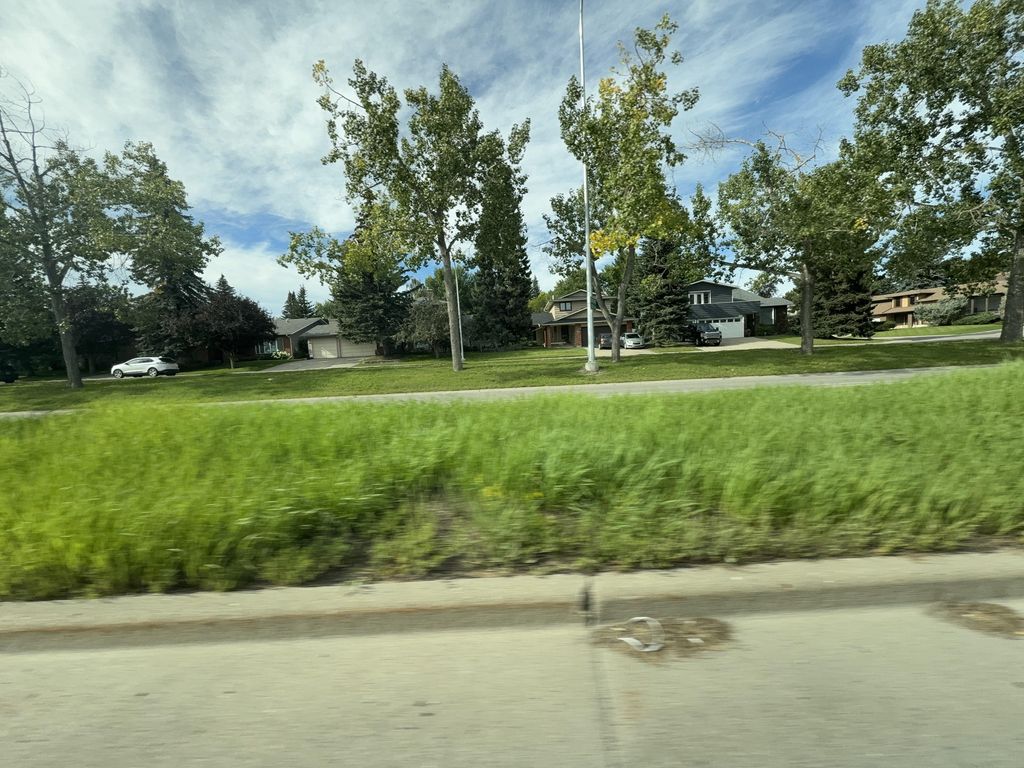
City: calgary